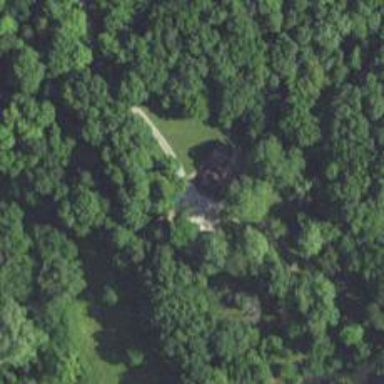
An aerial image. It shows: Driveway.